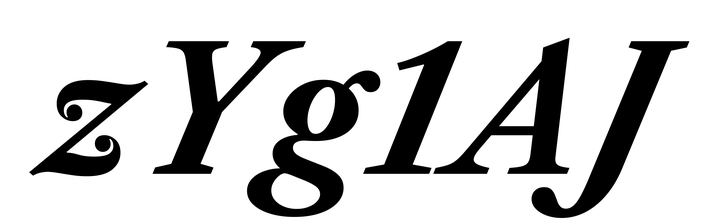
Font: LibreCaslonText-Italic_Bold_Italic